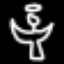
Label: angel